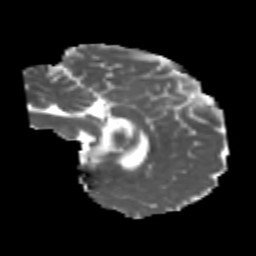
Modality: MD
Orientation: sagittal
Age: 23
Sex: male
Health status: healthy